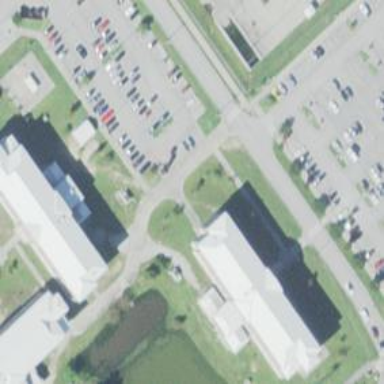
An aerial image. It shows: Military barracks building.